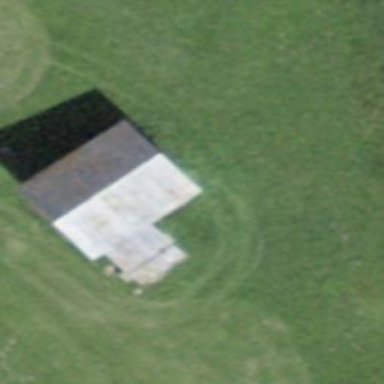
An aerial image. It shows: Shed.